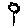
Label: flower